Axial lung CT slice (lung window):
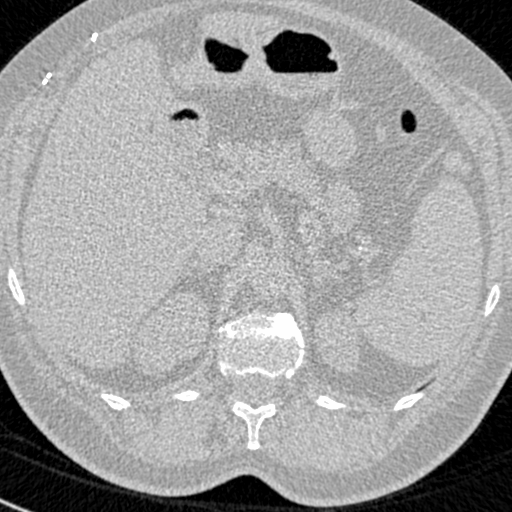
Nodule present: no